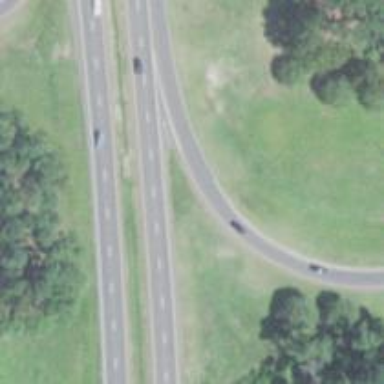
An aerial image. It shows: This image shows trunk highway that functions as expressway.